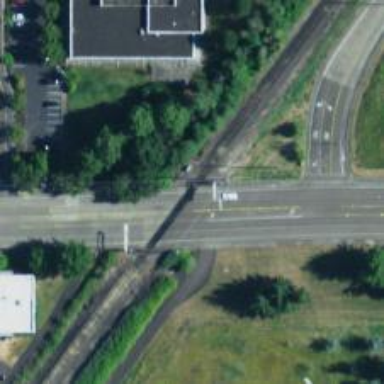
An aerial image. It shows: Crossing for the railway.